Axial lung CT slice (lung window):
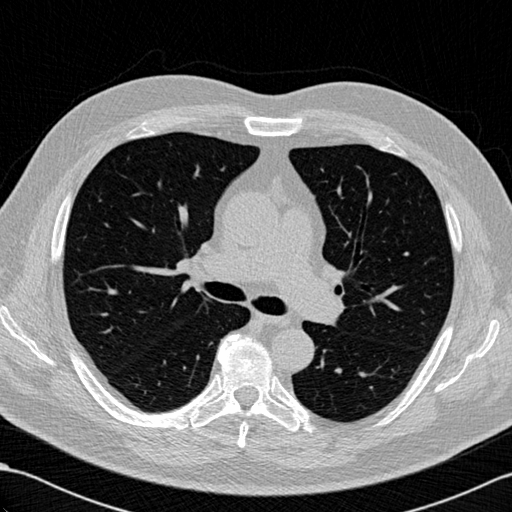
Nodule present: no